Question: <URL>
I am trying to inject SessionFactory into a repository class; however, it looks like it does not work as the code returns NullPointer exception.
I cleaned and rebuilt the project but the issue still exist. I also put @Autowired on the setSessionFactory method but did not help.
'''
public interface TestRep {
public void get(int id);
}
'''
'''
@Repository
public class TestRepImpl implements TestRep{
@Autowired
SessionFactory sessionFactory;
public TestRepImpl() {
}
public TestRepImpl(SessionFactory sessionFactory) {
this.sessionFactory = sessionFactory;
}
public SessionFactory getSessionFactory() {
return sessionFactory;
}
public void setSessionFactory(SessionFactory sessionFactory) {
this.sessionFactory = sessionFactory;
}
@Transactional
public void get(int id) {
String hql = "from Business where id=" + id;
Query query = sessionFactory.getCurrentSession().createQuery(hql);
....
'''
'''
<?xml version="1.0" encoding="UTF-8"?>
<beans xmlns:mvc="http://www.springframework.org/schema/mvc"
xmlns:xsi="http://www.w3.org/2001/XMLSchema-instance"
xmlns="http://www.springframework.org/schema/beans"
xmlns:context="http://www.springframework.org/schema/context"
xmlns:tx="http://www.springframework.org/schema/tx"
xsi:schemaLocation="http://www.springframework.org/schema/mvc http://www.springframework.org/schema/mvc/spring-mvc.xsd
http://www.springframework.org/schema/beans http://www.springframework.org/schema/beans/spring-beans.xsd
http://www.springframework.org/schema/tx http://www.springframework.org/schema/tx/spring-tx.xsd
http://www.springframework.org/schema/context http://www.springframework.org/schema/context/spring-context-4.1.xsd">
<context:annotation-config/>
.....
<bean id="sessionFactory"
class="org.springframework.orm.hibernate4.LocalSessionFactoryBean">
<property name="dataSource" ref="dataSource" />
<property name="configLocation" value="classpath:hibernate.cfg.xml" />
</bean>
<tx:annotation-driven />
<bean id="transactionManager"
class="org.springframework.orm.hibernate4.HibernateTransactionManager">
<property name="sessionFactory" ref="sessionFactory" />
</bean>
<bean id="TestRep" class="com.project.repository.TestRepImpl">
<constructor-arg>
<ref bean="sessionFactory" />
</constructor-arg>
</bean>
'''
'''
Mar 10, 2015 12:22:21 PM org.apache.catalina.core.StandardWrapperValve invoke
SEVERE: Servlet.service() for servlet [pr] in context with path [/project] threw exception [Request processing failed; nested exception is java.lang.NullPointerException] with root cause
java.lang.NullPointerException
at com.project.repository.TestRepImpl.get(TestRepImpl.java:39)
at com.project.web.MainController.index(MainController.java:17)
at sun.reflect.NativeMethodAccessorImpl.invoke0(Native Method)
at sun.reflect.NativeMethodAccessorImpl.invoke(NativeMethodAccessorImpl.java:62)
at sun.reflect.DelegatingMethodAccessorImpl.invoke(DelegatingMethodAccessorImpl.java:43)
at java.lang.reflect.Method.invoke(Method.java:483)
at org.springframework.web.method.support.InvocableHandlerMethod.doInvoke(InvocableHandlerMethod.java:221)
at org.springframework.web.method.support.InvocableHandlerMethod.invokeForRequest(InvocableHandlerMethod.java:137)
at org.springframework.web.servlet.mvc.method.annotation.ServletInvocableHandlerMethod.invokeAndHandle(ServletInvocableHandlerMethod.java:110)
at org.springframework.web.servlet.mvc.method.annotation.RequestMappingHandlerAdapter.invokeHandleMethod(RequestMappingHandlerAdapter.java:777)
at org.springframework.web.servlet.mvc.method.annotation.RequestMappingHandlerAdapter.handleInternal(RequestMappingHandlerAdapter.java:706)
at org.springframework.web.servlet.mvc.method.AbstractHandlerMethodAdapter.handle(AbstractHandlerMethodAdapter.java:85)
at org.springframework.web.servlet.DispatcherServlet.doDispatch(DispatcherServlet.java:943)
at org.springframework.web.servlet.DispatcherServlet.doService(DispatcherServlet.java:877)
at org.springframework.web.servlet.FrameworkServlet.processRequest(FrameworkServlet.java:966)
at org.springframework.web.servlet.FrameworkServlet.doGet(FrameworkServlet.java:857)
at javax.servlet.http.HttpServlet.service(HttpServlet.java:620)
at org.springframework.web.servlet.FrameworkServlet.service(FrameworkServlet.java:842)
at javax.servlet.http.HttpServlet.service(HttpServlet.java:727)
at org.apache.catalina.core.ApplicationFilterChain.internalDoFilter(ApplicationFilterChain.java:303)
at org.apache.catalina.core.ApplicationFilterChain.doFilter(ApplicationFilterChain.java:208)
at org.apache.tomcat.websocket.server.WsFilter.doFilter(WsFilter.java:52)
at org.apache.catalina.core.ApplicationFilterChain.internalDoFilter(ApplicationFilterChain.java:241)
at org.apache.catalina.core.ApplicationFilterChain.doFilter(ApplicationFilterChain.java:208)
at org.apache.catalina.core.StandardWrapperValve.invoke(StandardWrapperValve.java:220)
at org.apache.catalina.core.StandardContextValve.invoke(StandardContextValve.java:122)
at org.apache.catalina.authenticator.AuthenticatorBase.invoke(AuthenticatorBase.java:504)
at org.apache.catalina.core.StandardHostValve.invoke(StandardHostValve.java:170)
at org.apache.catalina.valves.ErrorReportValve.invoke(ErrorReportValve.java:103)
at org.apache.catalina.valves.AccessLogValve.invoke(AccessLogValve.java:950)
at org.apache.catalina.core.StandardEngineValve.invoke(StandardEngineValve.java:116)
at org.apache.catalina.connector.CoyoteAdapter.service(CoyoteAdapter.java:421)
at org.apache.coyote.http11.AbstractHttp11Processor.process(AbstractHttp11Processor.java:1074)
at org.apache.coyote.AbstractProtocol$AbstractConnectionHandler.process(AbstractProtocol.java:611)
at org.apache.tomcat.util.net.JIoEndpoint$SocketProcessor.run(JIoEndpoint.java:314)
at java.util.concurrent.ThreadPoolExecutor.runWorker(ThreadPoolExecutor.java:1142)
at java.util.concurrent.ThreadPoolExecutor$Worker.run(ThreadPoolExecutor.java:617)
at org.apache.tomcat.util.threads.TaskThread$WrappingRunnable.run(TaskThread.java:61)
at java.lang.Thread.run(Thread.java:745)
'''

'''
@Controller
public class MainController {
@RequestMapping("/{viewName}.htm")
public String index(@PathVariable(value = "viewName") String viewName) {
System.err.println(viewName);
Test test = new Test();
test.get(1);
if (isValidView(viewName)) {
return viewName;
}
return null;
}
@RequestMapping("/{viewName}/{viewName2}") //suburb/catname
public String index(@PathVariable(value = "viewName") String viewName, Model model) {
System.err.println(viewName);
if (isValidView(viewName)) {
model.addAttribute("viewName",viewName);
return "page";
}
return null;
}
private boolean isValidView(String viewName) {
switch (viewName) {
case "index":
case "aboutus":
return true;
}
return false;
}
}
'''
'''
@Service
public class Test {
public void get(int i){
TestRepImpl test = new TestRepImpl();
test.get(i);
}
}
'''
'''
<?xml version='1.0' encoding='utf-8'?>
<!DOCTYPE hibernate-configuration PUBLIC
"-//Hibernate/Hibernate Configuration DTD 3.0//EN"
"http://www.hibernate.org/dtd/hibernate-configuration-3.0.dtd">
<hibernate-configuration>
<session-factory>
<!-- JDBC connection pool (use the built-in) -->
<property name="connection.pool_size">12</property>
<!-- SQL dialect -->
<property name="dialect">org.hibernate.dialect.MySQLDialect</property>
<!-- Enable Hibernate's automatic session context management -->
<property name="current_session_context_class">thread</property>
<!-- Echo all executed SQL to stdout -->
<property name="show_sql">true</property>
<!-- Drop and re-create the database schema on startup -->
<property name="hbm2ddl.auto">update</property>
<mapping class="com.myproject.model.MyTable" />
....
'''
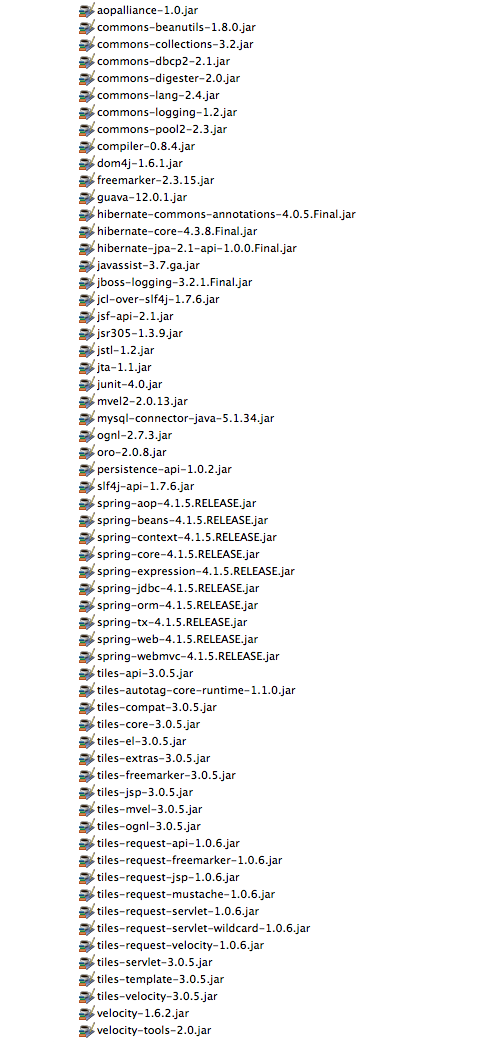
Answer: You need to use Autowiring everywhere or your program won't work. Spring can only autowire beans that are present in the Spring application context, which is what your '@Controller', '@Service' and '@Repository' annotations are supposed to do. However, these annotations are meaningless without a '<context:component-scan base-package="your.base.package">' tag in your config XML.
So, assuming that your controller, service and DAO are all somewhere in the package 'com.repository', you need to add this line to your XML config.
'''
<context:component-scan base-package="com.repository"/>
'''
What this does is tells Spring to recursively search inside the foo.bar.baz package (and all sub-packages) for classes annotated with '@Controller', '@Service', '@Repository' and '@Component', instantiate a singleton instance of them and make them eligible to be autowired into other classes.
You also need to modify your controller and service classes to use '@Autowired'. Spring can't manage your classes if you instantiate them with the 'new' keyword. These beans are singletons (only one instance of them should ever exist in your program) for a reason.
Your controller needs to change as follows.
'''
@Controller
public class MainController {
@Autowired
private TestService testService;
@RequestMapping("/{viewName}.htm")
public String index(@PathVariable(value = "viewName") String viewName) {
System.err.println(viewName);
testService.get(1);
if (isValidView(viewName)) {
return viewName;
}
return null;
}
@RequestMapping("/{viewName}/{viewName2}") //suburb/catname
public String index(@PathVariable(value = "viewName") String viewName, Model model) {
System.err.println(viewName);
if (isValidView(viewName)) {
model.addAttribute("viewName",viewName);
return "page";
}
return null;
}
private boolean isValidView(String viewName) {
switch (viewName) {
case "index":
case "aboutus":
return true;
}
return false;
}
}
'''
Notice that you Autowire your service class into your controller.
Your service class needs to implement an interface. Spring does all this autowiring magic using interfaces. You cannot autowire a class that does not implement an interface, unless you specifically create an instance of that class in your XML config.
Your service class needs to change as follows:
'''
@Service
public class TestServiceImpl implements TestService {
@Autowired
private TestRepDao testDao;
@Transactional
public void get(int i){
testDao.get(i);
}
}
'''
and create an interface called TestService.
'''
public interface TestService{
public void get(int i);
}
'''
and then your DAO becomes
'''
@Repository
public class TestRepDaoImpl implements TestRepDao{
@Autowired
private SessionFactory sessionFactory;
public void get(int id) {
String hql = "from Business where id=" + id;
Query query = sessionFactory.getCurrentSession().createQuery(hql);
}
}
'''
which implements the interface TestRepDao:
'''
public interface TestRepDao{
public void get(int id);
}
'''
you can also remove the declaration of
'''
<bean id="TestRep" class="com.project.repository.TestRepImpl">
<constructor-arg>
<ref bean="sessionFactory" />
</constructor-arg>
</bean>
'''
from your XML configuration.
As you can see I've changed a few class names to better fit with the Spring convention. Your application is supposed to layer down from Controller to Service Class to DAO and back out again. This should work providing you follow the steps I've laid out here.
A few things to keep in mind:
1. Spring hates the new keyword. If you find yourself using it, you are probably doing something wrong.
2. There is only ever one instance of any of your classes that Spring picks up with the component scan in your entire application. DO NOT use these classes to store persistent data or states. That path is full of threading issues, race conditions and pits full of acid spiders.
3. Read and re-read the documentation, these are not easy concepts to pick up if you have never used Spring before. Spring is super easy to use, once you understand how it works, and how it expects you to use it.
4. Spring works on interfaces. If your class doesn't implement an interface, Spring can't proxy it without using AspectJ Load Time Weaving, which is a conversation for another day, and not something you should be using, just starting out. If you don't know why Spring needs to create a proxy of your object, you need to re-read the documentation until you understand the application context.
5. I moved the @Transactional annotation into the Service class. This is because the DAO should only be concerned with accessing and retrieving the data from the database, NOT having to manage the connection/session to the database, that is the job of the service class.
6. I'm guessing you started using the new keyword after hitting exceptions saying something similar to No qualifying bean of type found for dependency TestService. This is Spring telling you that it doesn't have a bean that can be autowired into the TestService field on whatever class. Listen when Spring is telling you things, it will save you a lot of bother.
7. Don't be discouraged, I faced all these problems when I was trying to learn how to use Spring, but I got through it and Spring is second nature to me now.